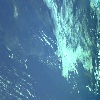
Label: water